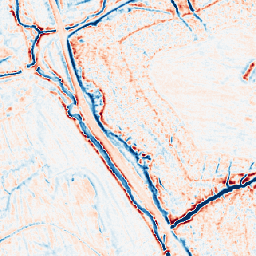
Category: multiscale
Decomposition family: dog_multiscale
Decomposition parameters: sigma_ratio: 1.6
n_scales: 3
base_sigma: 0.5
Upsampling method: area
Upsampling parameters: scale: 4
Upsampling scale: 4